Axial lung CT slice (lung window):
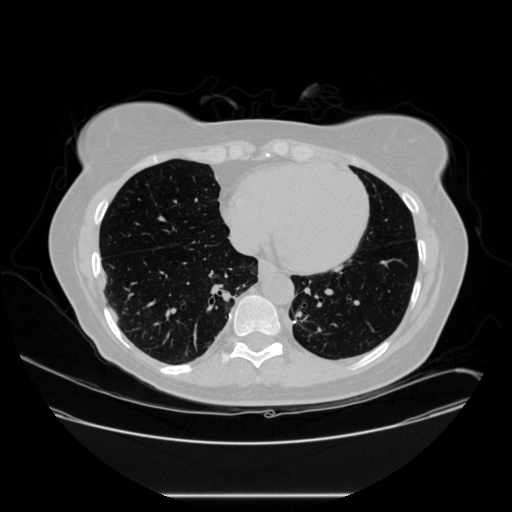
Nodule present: no